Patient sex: M
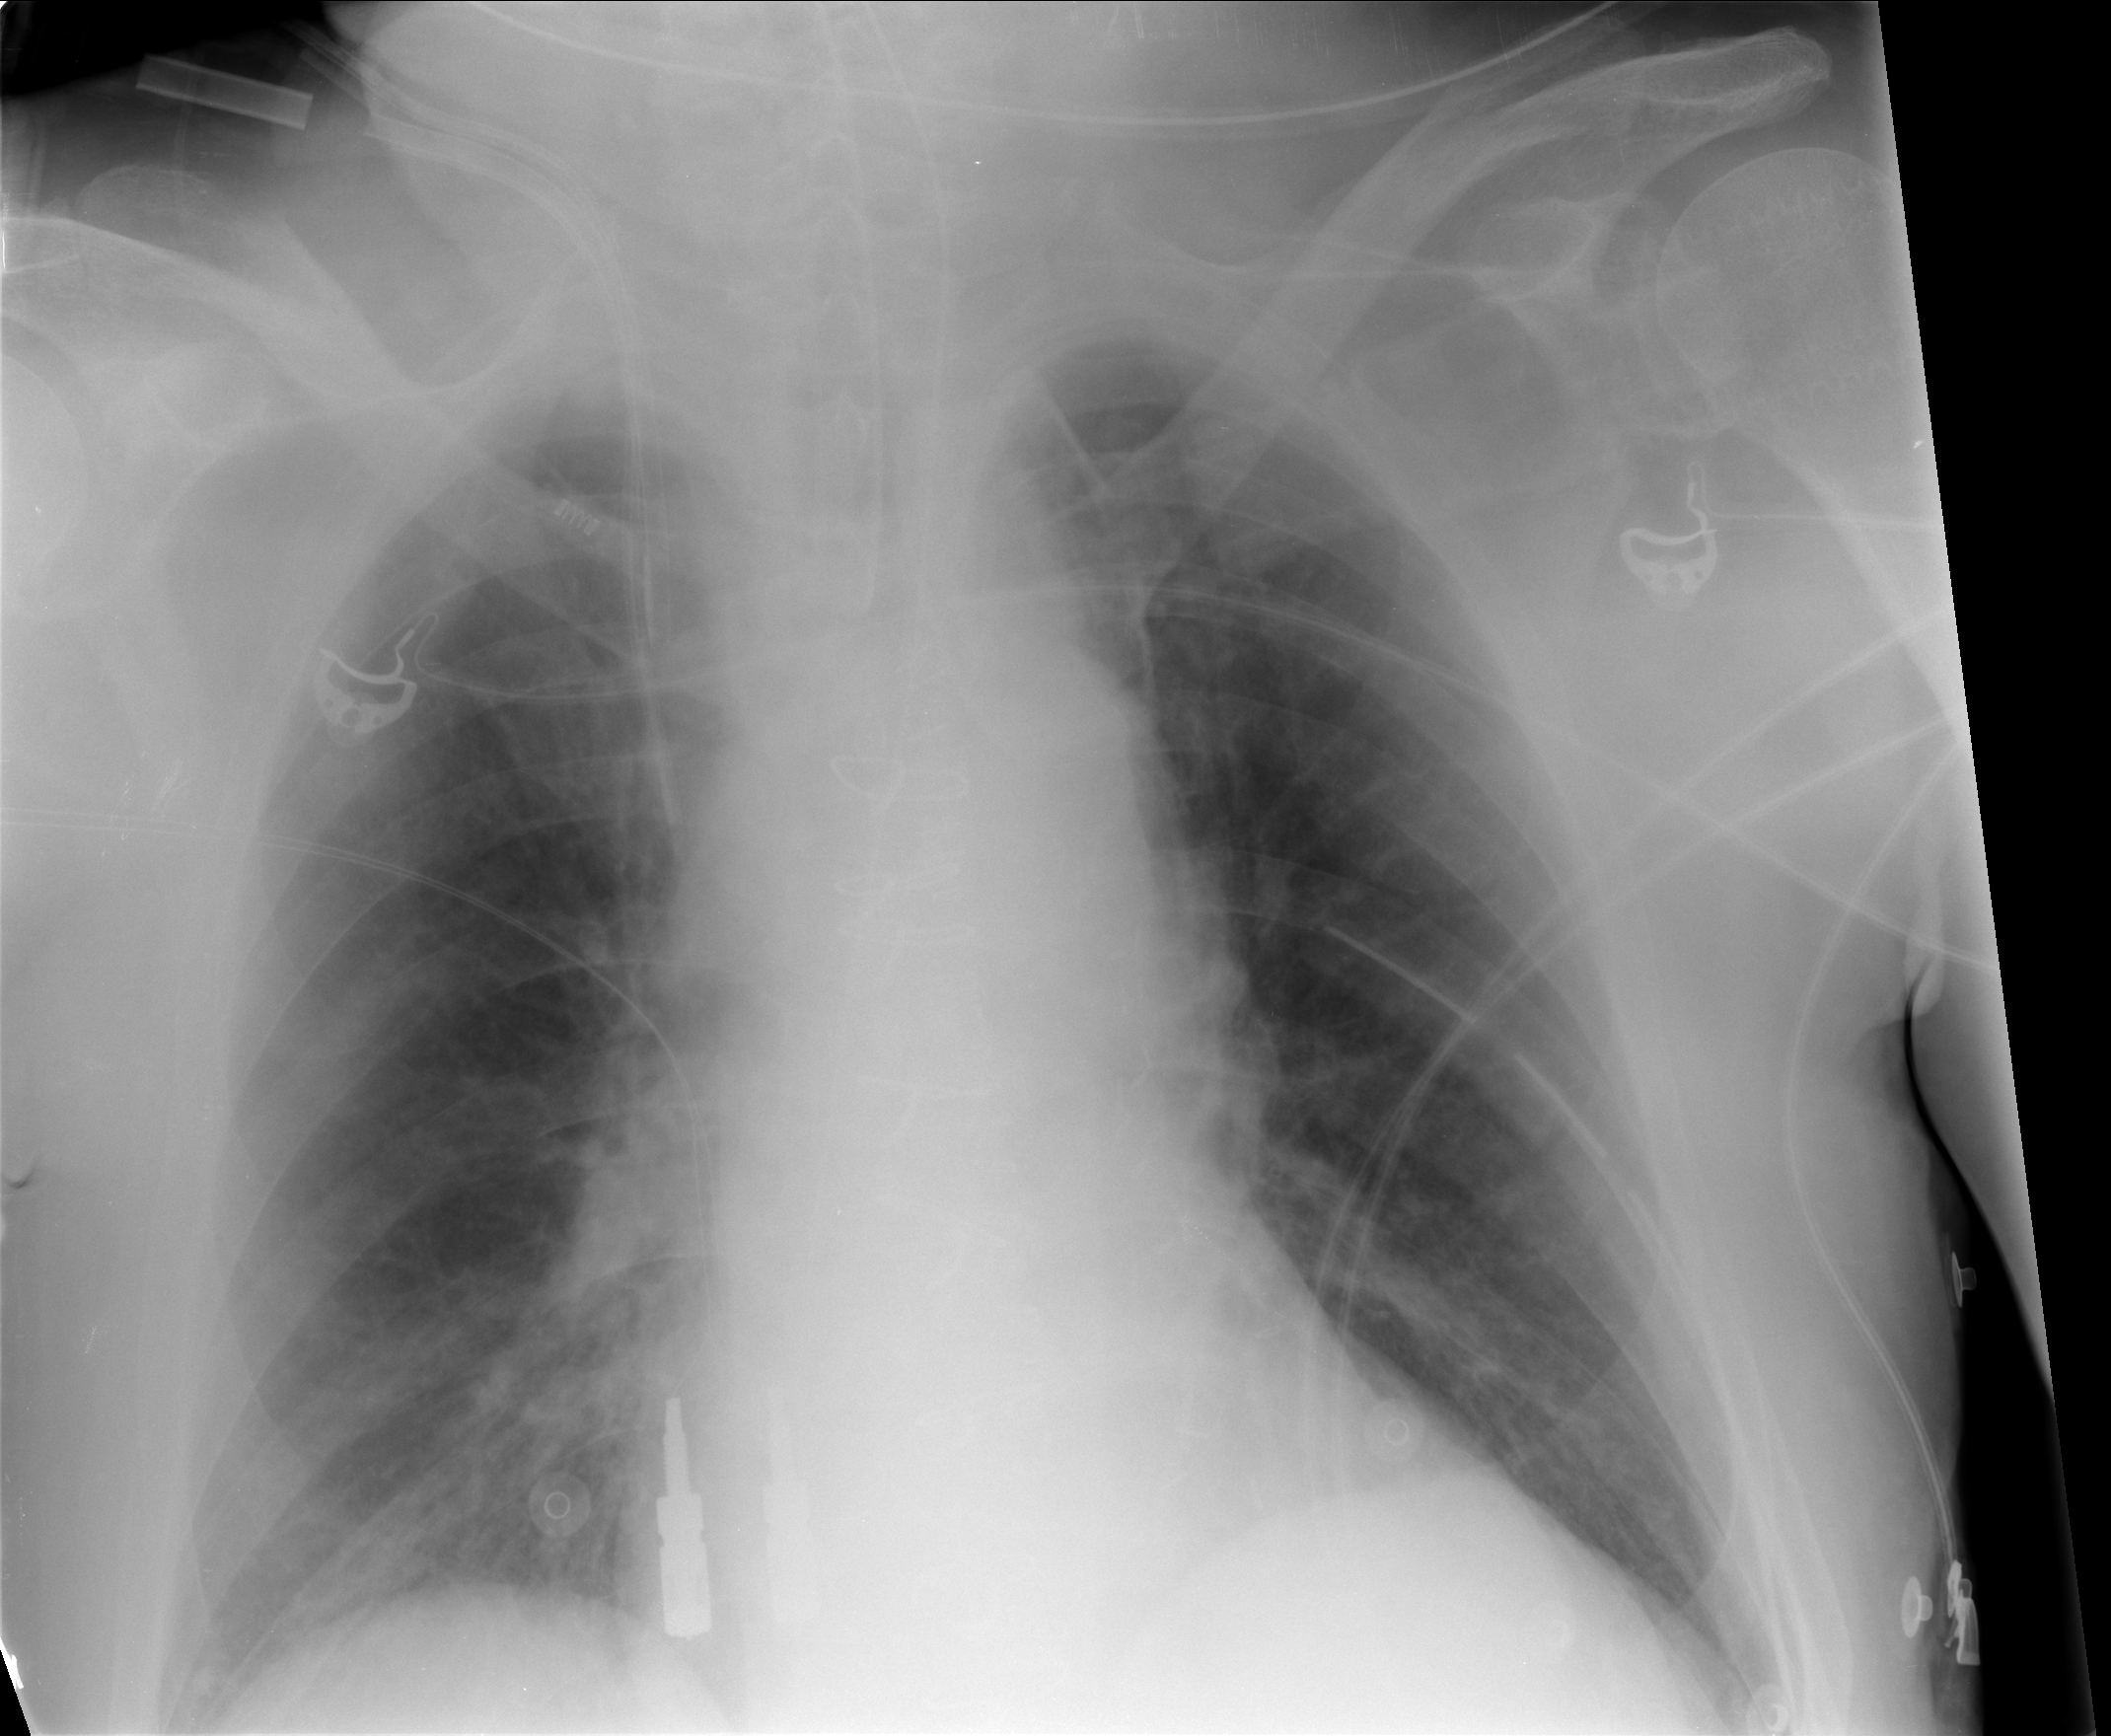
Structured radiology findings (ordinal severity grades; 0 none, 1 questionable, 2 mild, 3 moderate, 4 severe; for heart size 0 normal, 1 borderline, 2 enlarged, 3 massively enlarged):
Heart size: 0
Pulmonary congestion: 2
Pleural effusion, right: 0
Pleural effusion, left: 0
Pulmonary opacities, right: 1
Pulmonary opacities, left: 1
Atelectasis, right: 2
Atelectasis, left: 2